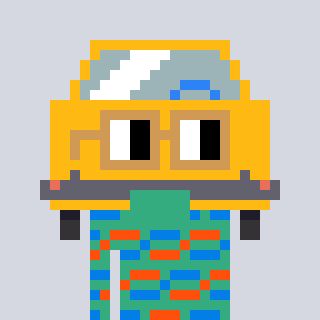
a pixel art character with square brown glasses, a taxi-shaped head and a teal-colored body on a cool background